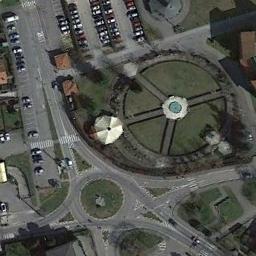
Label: roundabout